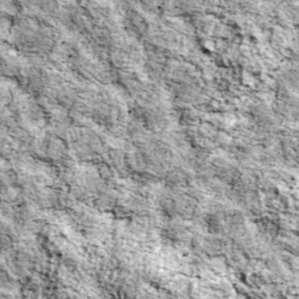
Label: non_frost